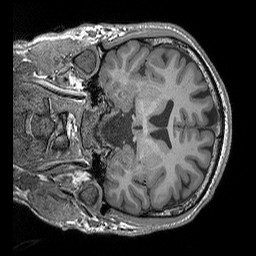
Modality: T1w
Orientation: coronal
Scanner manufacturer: siemens
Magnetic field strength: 3 T
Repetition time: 2.3 s
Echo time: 0.00298 s